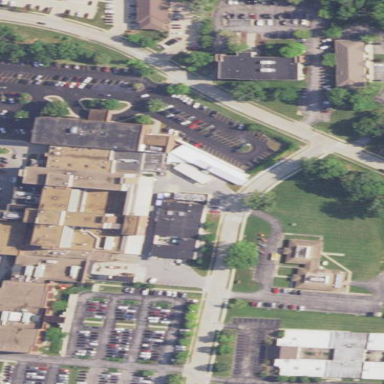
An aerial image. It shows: Hospital building.